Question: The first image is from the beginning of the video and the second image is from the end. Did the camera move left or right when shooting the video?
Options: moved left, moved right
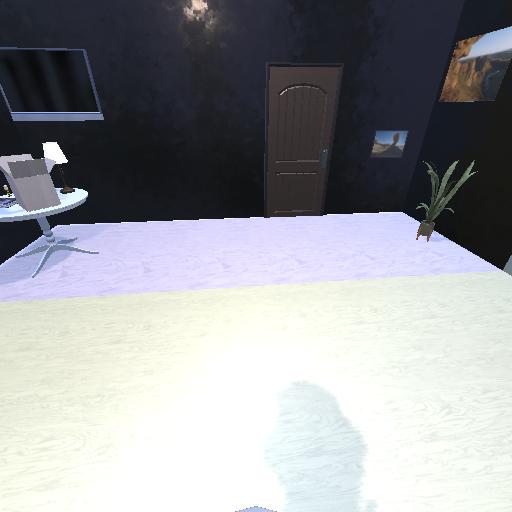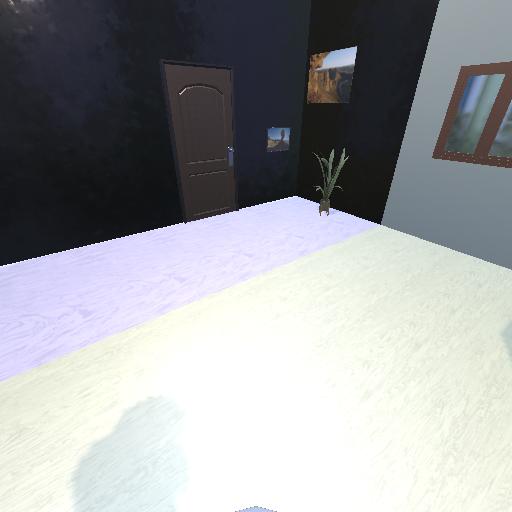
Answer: moved left